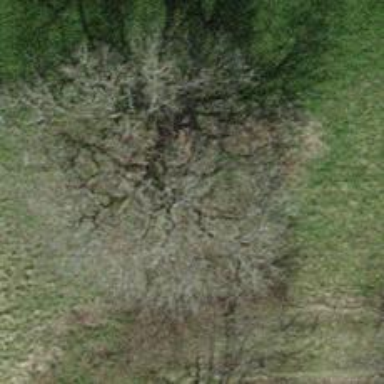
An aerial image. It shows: Beautiful tree in nature.